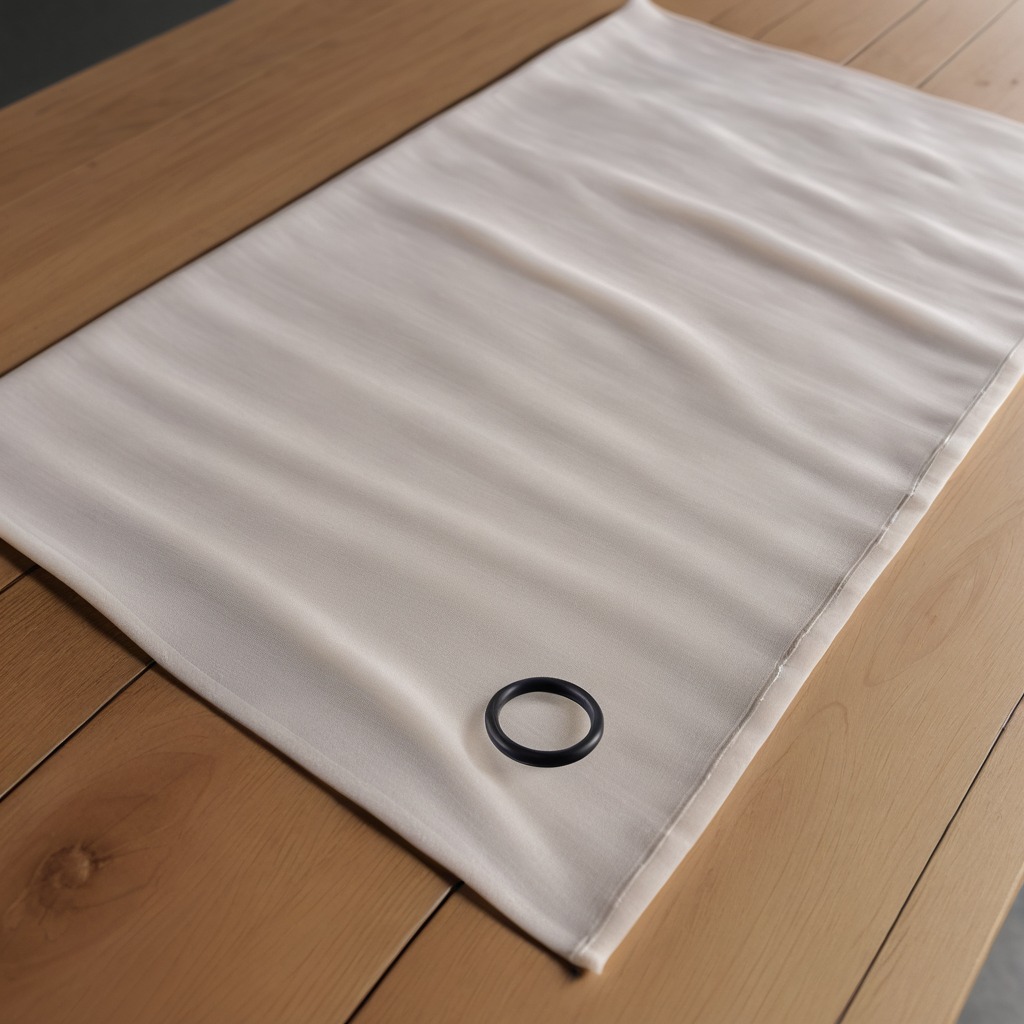
A rubber O-ring is lying on the wooden table.